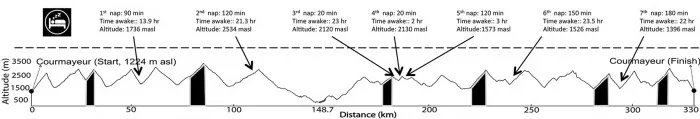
The altimetry and course of the Tor des Geants 2013. The upper part is about sleeping behavior (time awake refer to the time occurred since last nap). The lower part encloses data about the six uphills monitored.
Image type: chart (chart)